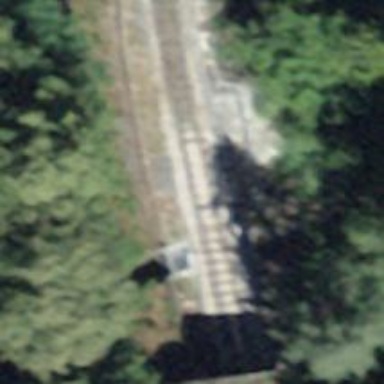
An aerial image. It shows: Narrow-gauge railway track with electrified contact line. The railway has one track.